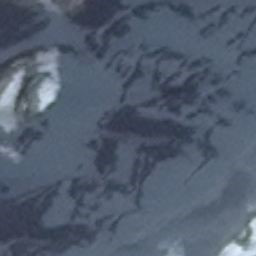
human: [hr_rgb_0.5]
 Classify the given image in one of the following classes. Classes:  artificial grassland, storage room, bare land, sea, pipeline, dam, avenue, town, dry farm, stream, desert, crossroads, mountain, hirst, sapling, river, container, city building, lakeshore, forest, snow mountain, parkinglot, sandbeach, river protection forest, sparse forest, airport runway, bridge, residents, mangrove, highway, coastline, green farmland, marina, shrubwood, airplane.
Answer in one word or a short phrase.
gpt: snow mountain